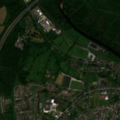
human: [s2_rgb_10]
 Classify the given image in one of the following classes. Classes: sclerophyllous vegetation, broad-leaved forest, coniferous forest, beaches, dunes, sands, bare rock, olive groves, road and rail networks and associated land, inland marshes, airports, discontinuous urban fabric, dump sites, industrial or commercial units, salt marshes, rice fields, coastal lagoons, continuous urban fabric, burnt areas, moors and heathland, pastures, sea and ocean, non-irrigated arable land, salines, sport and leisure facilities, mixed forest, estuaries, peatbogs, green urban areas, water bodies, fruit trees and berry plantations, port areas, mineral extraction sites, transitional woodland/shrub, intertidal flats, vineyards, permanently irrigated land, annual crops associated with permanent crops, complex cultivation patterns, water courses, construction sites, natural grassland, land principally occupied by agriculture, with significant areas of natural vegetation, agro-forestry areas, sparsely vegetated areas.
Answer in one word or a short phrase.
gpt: discontinuous urban fabric, pastures, mixed forest, inland marshes